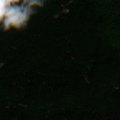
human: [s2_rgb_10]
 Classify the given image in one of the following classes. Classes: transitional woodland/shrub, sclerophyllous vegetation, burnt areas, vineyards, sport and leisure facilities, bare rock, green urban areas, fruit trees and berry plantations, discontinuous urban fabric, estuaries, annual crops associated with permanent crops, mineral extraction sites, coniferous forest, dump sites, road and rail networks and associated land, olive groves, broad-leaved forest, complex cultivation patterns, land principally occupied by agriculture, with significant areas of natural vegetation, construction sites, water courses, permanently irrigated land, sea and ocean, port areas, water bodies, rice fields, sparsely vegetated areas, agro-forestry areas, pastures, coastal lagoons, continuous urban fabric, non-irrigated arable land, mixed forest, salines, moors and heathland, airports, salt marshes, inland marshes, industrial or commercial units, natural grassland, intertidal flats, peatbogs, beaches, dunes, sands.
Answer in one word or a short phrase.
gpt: broad-leaved forest, mixed forest